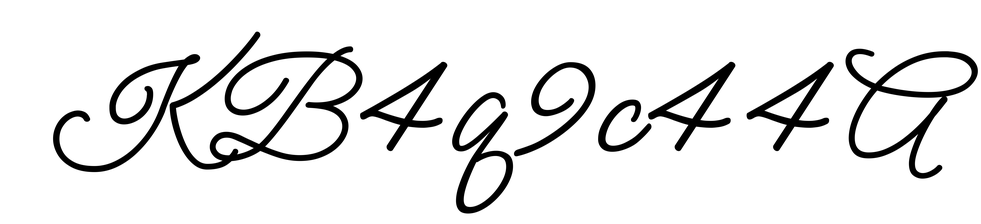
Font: MeowScript-Regular